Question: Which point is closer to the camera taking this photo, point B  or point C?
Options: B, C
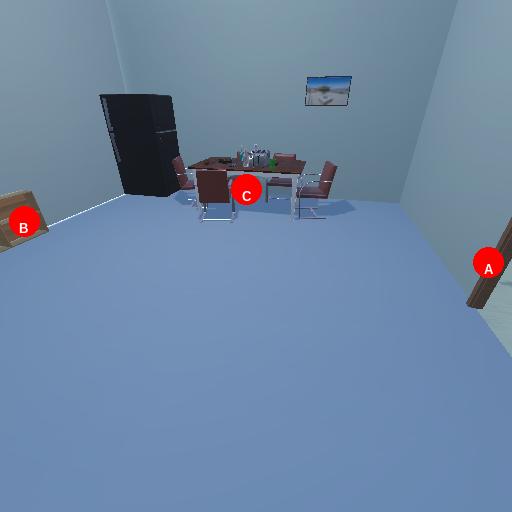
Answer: B